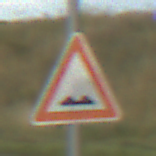
Verkehrszeichen: UnebeneFahrbahn
Umgebung: Outdoor, RoadRail
Tageszeit: SunriseSunset
Wetter: PartlyCloudy
Licht: Natural
Jahreszeit: NotSpecified
Kontrast: MediumContrast